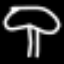
Label: mushroom